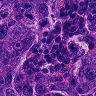
Metastatic tissue present: yes